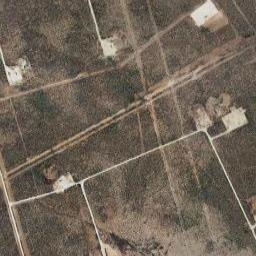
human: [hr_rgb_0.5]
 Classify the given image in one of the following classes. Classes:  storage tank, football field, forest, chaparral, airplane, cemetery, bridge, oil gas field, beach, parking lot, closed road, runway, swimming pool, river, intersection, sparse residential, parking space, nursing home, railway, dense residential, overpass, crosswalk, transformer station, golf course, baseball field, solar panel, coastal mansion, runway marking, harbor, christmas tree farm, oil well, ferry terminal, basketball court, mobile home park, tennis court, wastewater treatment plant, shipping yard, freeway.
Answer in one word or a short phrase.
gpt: oil gas field